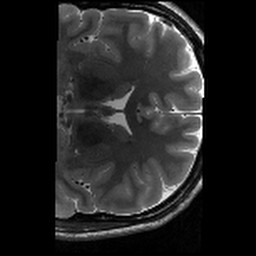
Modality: T2w
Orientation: coronal
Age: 24
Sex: male
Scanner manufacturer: siemens
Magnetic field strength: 3 T
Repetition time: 8.02 s
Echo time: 0.08 s